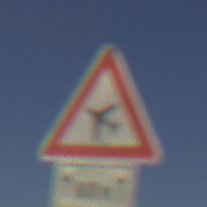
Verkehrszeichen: FlugbetriebRechts
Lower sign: LaengeEinerStrecke1
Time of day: SunriseSunset
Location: Outdoor (Nature)
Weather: PartlyCloudy
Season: NotSpecified
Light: Natural